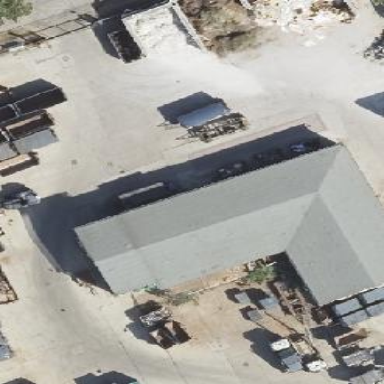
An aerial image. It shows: Industrial building.